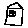
Label: house